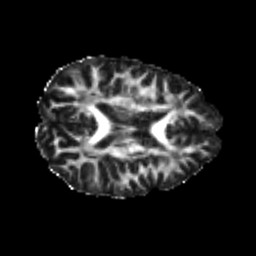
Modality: FA
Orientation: axial
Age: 24
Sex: female
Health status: healthy
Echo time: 0.074 s